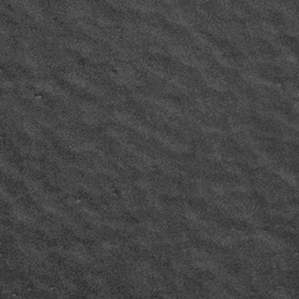
Label: frost